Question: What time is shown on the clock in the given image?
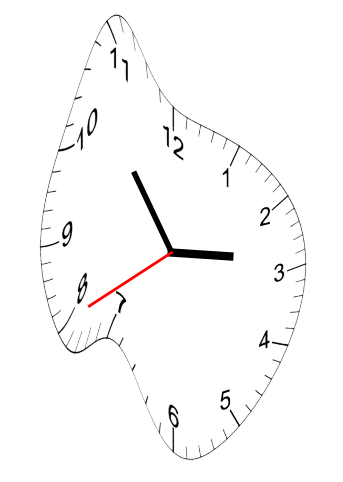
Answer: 02:53:40